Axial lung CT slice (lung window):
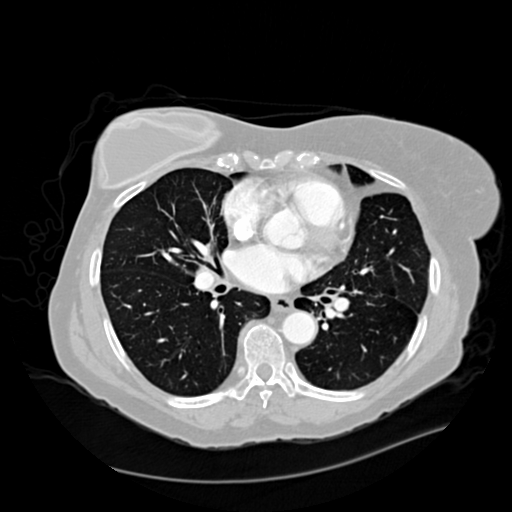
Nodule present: no